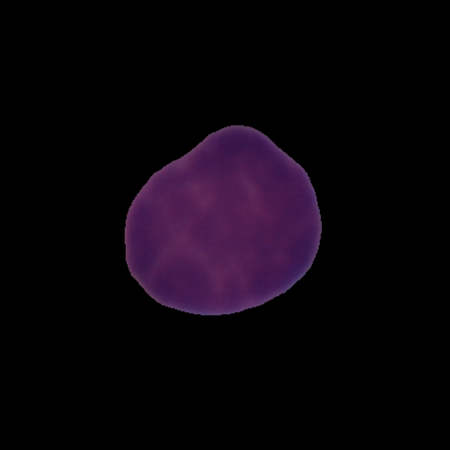
Label: healthy